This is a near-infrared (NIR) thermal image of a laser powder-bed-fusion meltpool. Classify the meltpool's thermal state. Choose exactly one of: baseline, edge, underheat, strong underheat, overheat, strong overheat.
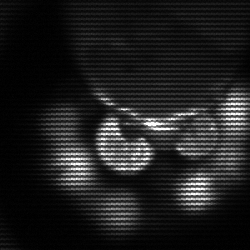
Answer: baseline